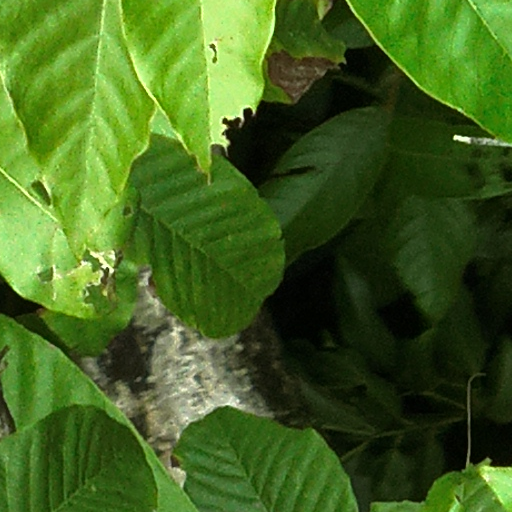
Species: Alseis blackiana
GBIF accepted scientific name: Alseis blackiana
Crown area (m\u00b2): 27.535